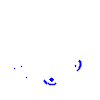
Particle: kaon